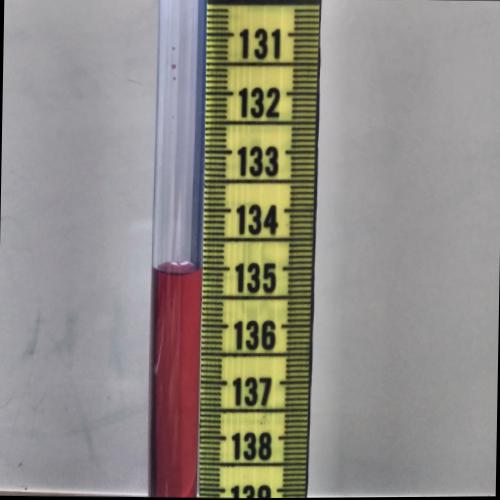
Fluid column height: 135.1 cm